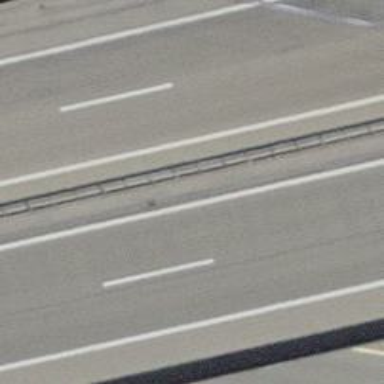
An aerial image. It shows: Primary road with asphalt surface and designated cycle lane.